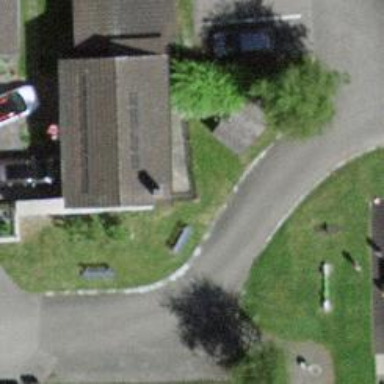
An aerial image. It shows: Bench.